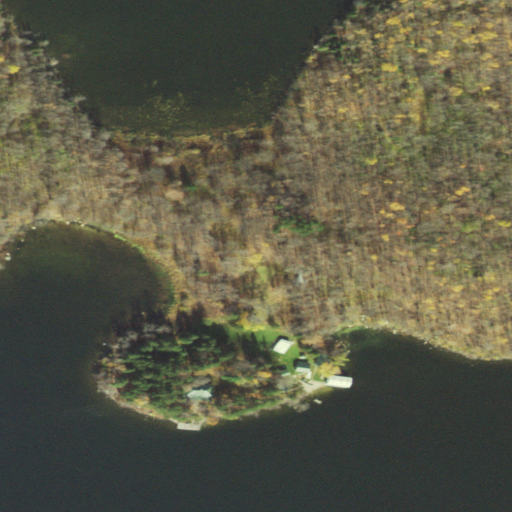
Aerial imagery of island in Minnesota named Baileys Island containing deciduous forest, open water, mixed forest, woody wetlands, herbaceous wetlands, open development, and high intensity development